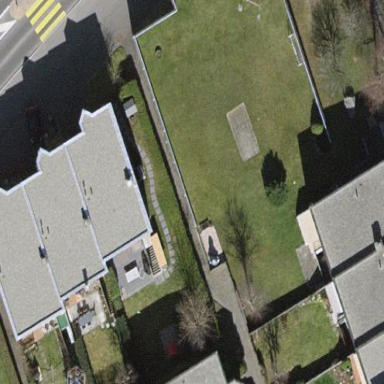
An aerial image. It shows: Residential garden area classified as leisure land.